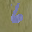
Label: 6